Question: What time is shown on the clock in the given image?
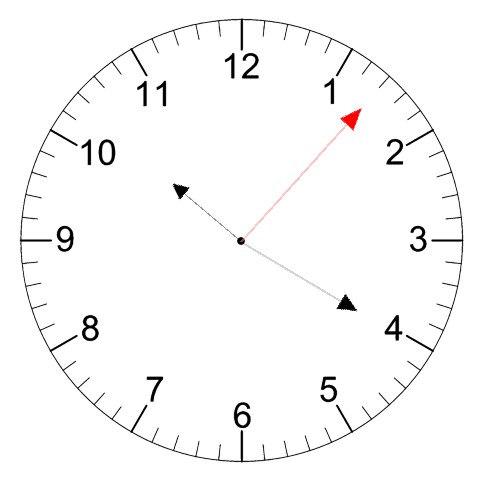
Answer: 10:20:07